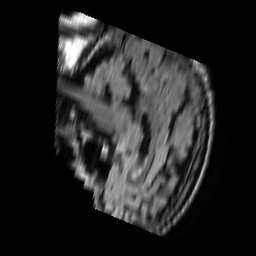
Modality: FLAIR
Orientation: sagittal
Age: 60
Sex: male
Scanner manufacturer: philips
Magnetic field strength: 1.5 T
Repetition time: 11 s
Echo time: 0.14 s